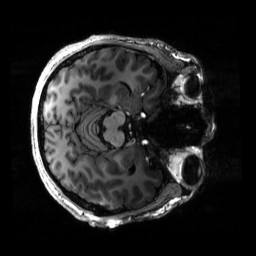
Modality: T1w
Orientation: axial
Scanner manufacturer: siemens
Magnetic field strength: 6.98 T
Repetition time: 2.3 s
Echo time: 0.00273 s